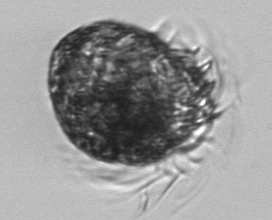
Label: Strombidium_capitatum